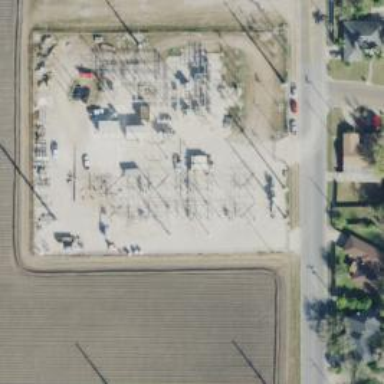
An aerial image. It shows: Switch for power supply.